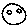
Label: moon